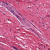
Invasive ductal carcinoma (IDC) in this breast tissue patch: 0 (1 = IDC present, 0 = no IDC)